Question: Here is my code. I want to display three random food items image in three buttons. I check syntax, which seems ok as well. I am not sure about images. I do have 1x, 2x and 3x images in imageset.
'''
import UIKit
import GameplayKit
class ViewController: UIViewController {
@IBOutlet weak var button1: UIButton!
@IBOutlet weak var button2: UIButton!
@IBOutlet weak var button3: UIButton!
var foodItems = [String]()
override func viewDidLoad() {
super.viewDidLoad()
//Add food items into Array
foodItems.append("Apple")
foodItems.append("Banana")
foodItems.append("Bhindi")
foodItems.append("Bread")
foodItems.append("CornFlakes")
foodItems.append("Dal Dhokli")
foodItems.append("Egg")
foodItems.append("Milk")
foodItems.append("Nan")
foodItems.append("Roti")
// Add border to button(default color is black)
button1.layer.borderWidth = 1
button2.layer.borderWidth = 1
button3.layer.borderWidth = 1
// change border color to gray
button1.layer.borderColor = UIColor.gray.cgColor
button2.layer.borderColor = UIColor.gray.cgColor
button3.layer.borderColor = UIColor.gray.cgColor
// Do any additional setup after loading the view, typically from a nib.
askQuestion()
}
// ask question to identify foodItem
func askQuestion() {
foodItems = GKRandomSource.sharedRandom().arrayByShufflingObjects(in: foodItems) as! [String]
//set image to button 1, 2 and 3
button1.setImage(UIImage(named: foodItems[0]), for: .normal)
button2.setImage(UIImage(named: foodItems[1]), for: .normal)
button3.setImage(UIImage(named: foodItems[2]), for: .normal)
}
'''
This is simulator view. I can only see blue square. I do have 1x, 2x and 3x images in imageset.

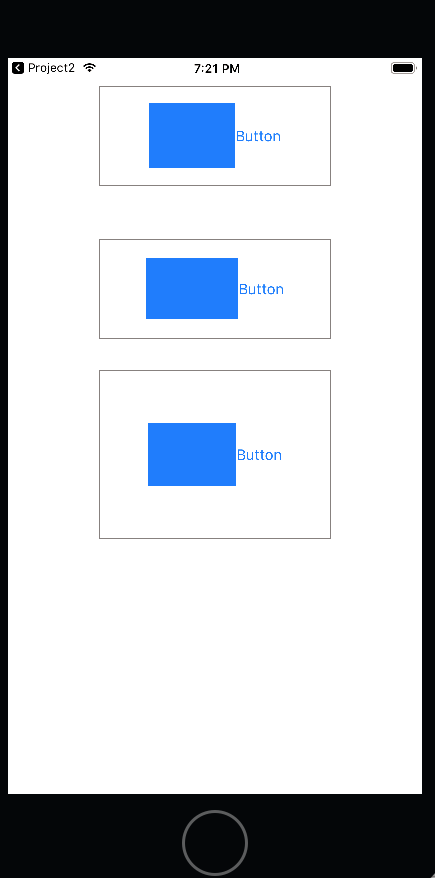
Answer: Change button type to custom in your storyboard or nib
<URL>